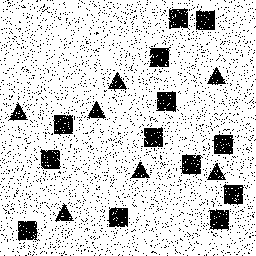
Squares: 13
Triangles: 7
Stars: 0
Total shapes: 20